Field crop: maize
Growth stage: 2
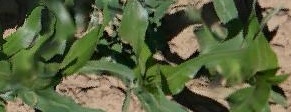
Species: maize